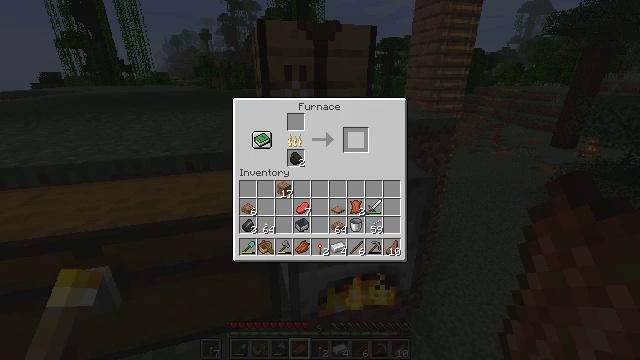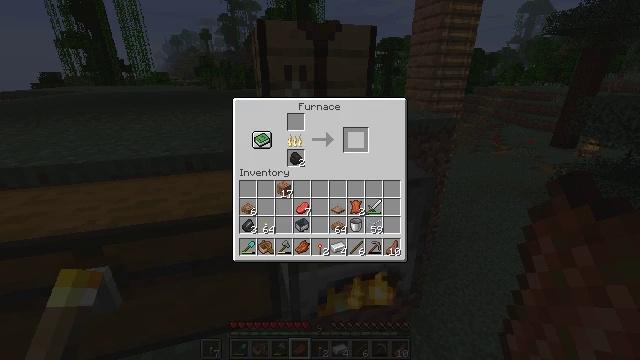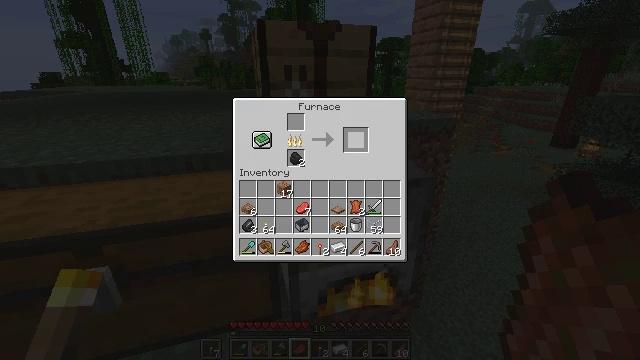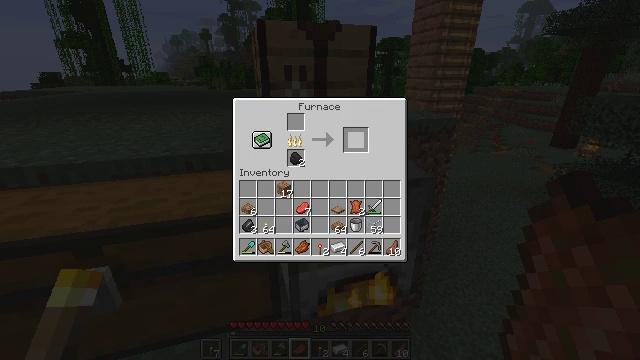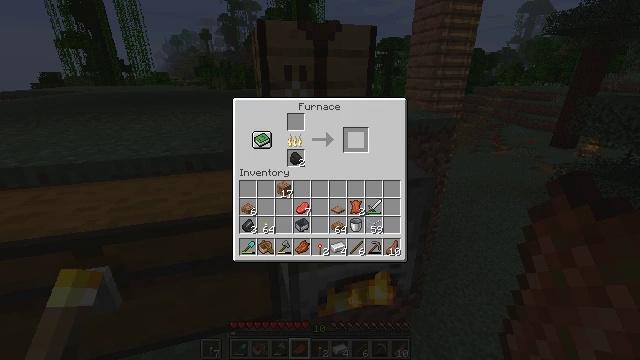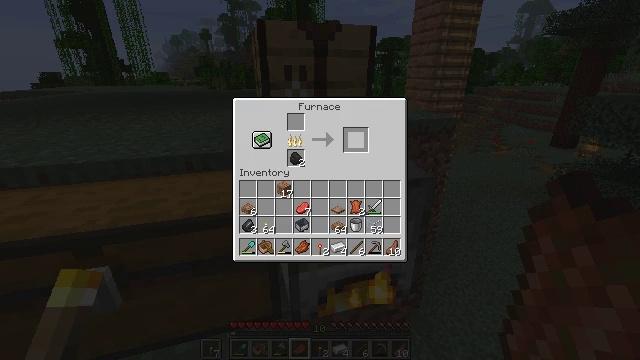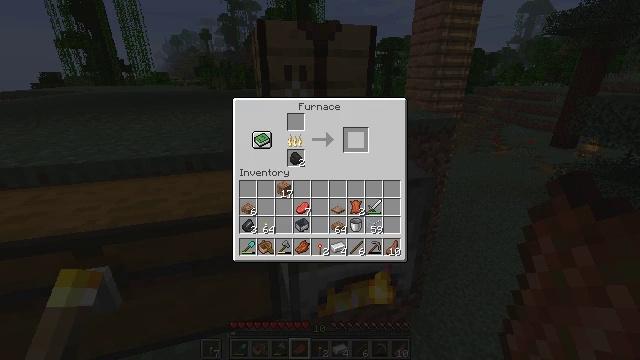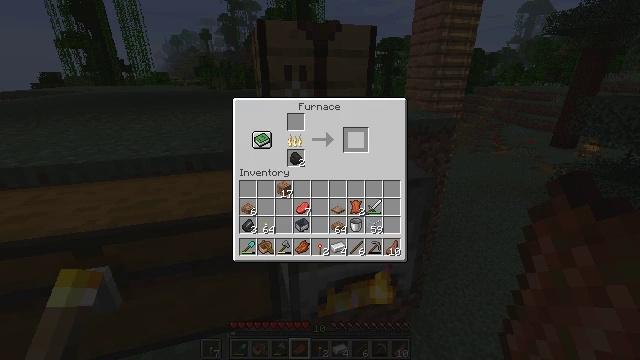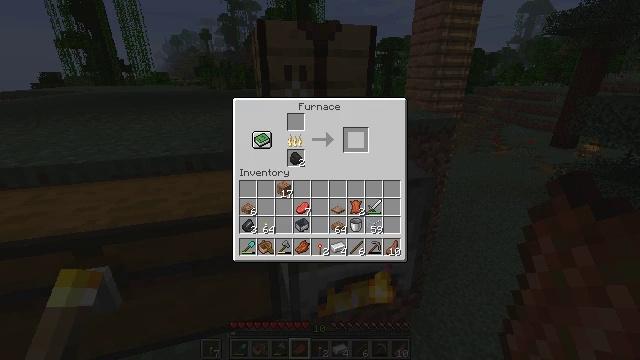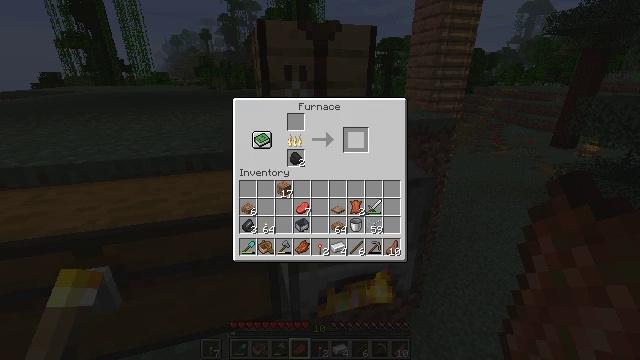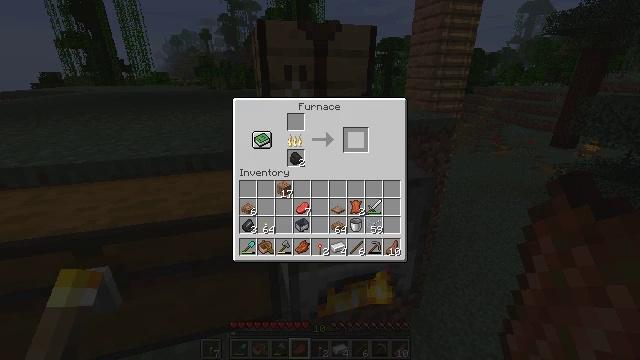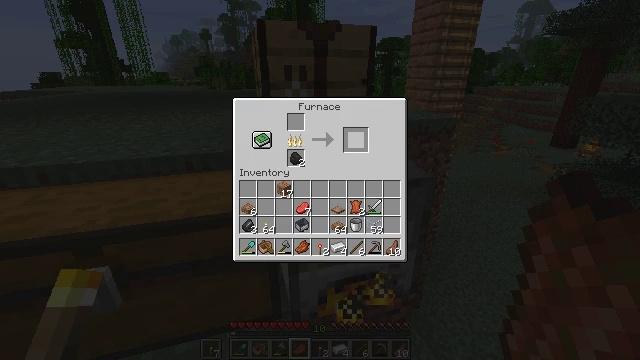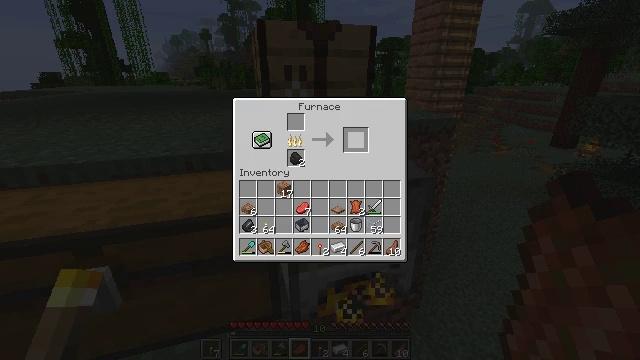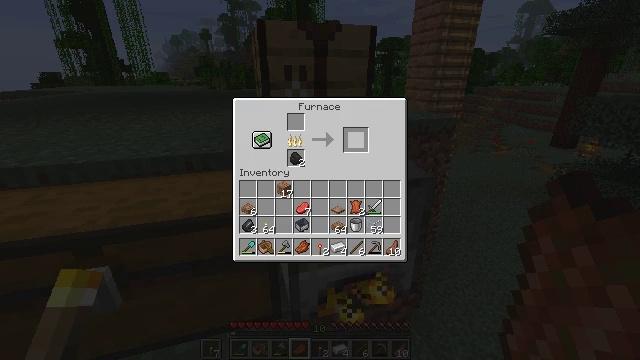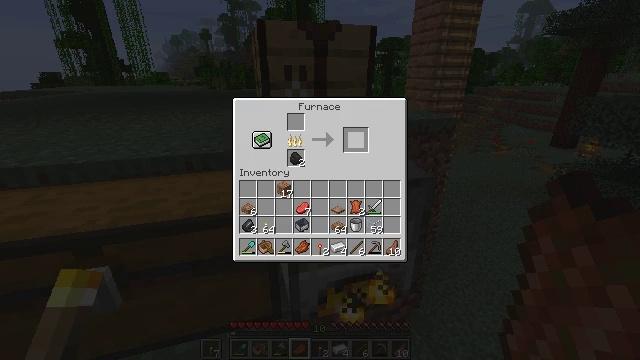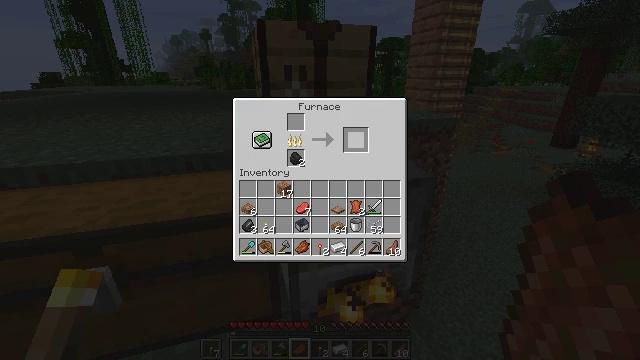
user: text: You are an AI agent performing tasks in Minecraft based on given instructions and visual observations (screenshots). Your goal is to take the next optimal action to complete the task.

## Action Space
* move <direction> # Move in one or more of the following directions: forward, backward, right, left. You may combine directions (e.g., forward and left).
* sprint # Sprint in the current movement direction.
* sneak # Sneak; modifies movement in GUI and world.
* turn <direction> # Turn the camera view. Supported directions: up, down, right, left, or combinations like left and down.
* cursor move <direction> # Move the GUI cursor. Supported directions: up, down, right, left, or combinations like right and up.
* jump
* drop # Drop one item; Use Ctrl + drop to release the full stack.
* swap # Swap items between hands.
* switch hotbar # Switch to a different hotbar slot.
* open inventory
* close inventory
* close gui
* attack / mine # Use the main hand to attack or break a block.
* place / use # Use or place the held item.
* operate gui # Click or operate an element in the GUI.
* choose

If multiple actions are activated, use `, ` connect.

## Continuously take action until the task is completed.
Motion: motion action
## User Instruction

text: Craft a jungle sign using sticks and jungle wood planks.
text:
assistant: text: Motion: sneak, open gui
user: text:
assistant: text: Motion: sneak
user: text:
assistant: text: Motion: sneak
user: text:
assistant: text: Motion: sneak
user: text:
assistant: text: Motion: sneak
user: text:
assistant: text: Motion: no_op
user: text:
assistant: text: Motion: no_op
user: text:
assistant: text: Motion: no_op
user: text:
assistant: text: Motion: no_op
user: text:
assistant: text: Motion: no_op
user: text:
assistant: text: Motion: no_op
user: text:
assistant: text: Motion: no_op
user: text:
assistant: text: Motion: no_op
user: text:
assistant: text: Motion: no_op
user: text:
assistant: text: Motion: no_op
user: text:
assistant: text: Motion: no_op
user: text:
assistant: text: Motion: no_op
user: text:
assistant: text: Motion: no_op
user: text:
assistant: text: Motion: no_op
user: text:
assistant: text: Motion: no_op
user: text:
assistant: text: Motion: no_op
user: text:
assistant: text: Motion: no_op
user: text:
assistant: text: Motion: no_op
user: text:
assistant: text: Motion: no_op
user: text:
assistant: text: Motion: no_op
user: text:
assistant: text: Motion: no_op
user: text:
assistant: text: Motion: no_op
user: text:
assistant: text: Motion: no_op
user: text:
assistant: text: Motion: no_op
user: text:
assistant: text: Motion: no_op